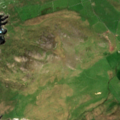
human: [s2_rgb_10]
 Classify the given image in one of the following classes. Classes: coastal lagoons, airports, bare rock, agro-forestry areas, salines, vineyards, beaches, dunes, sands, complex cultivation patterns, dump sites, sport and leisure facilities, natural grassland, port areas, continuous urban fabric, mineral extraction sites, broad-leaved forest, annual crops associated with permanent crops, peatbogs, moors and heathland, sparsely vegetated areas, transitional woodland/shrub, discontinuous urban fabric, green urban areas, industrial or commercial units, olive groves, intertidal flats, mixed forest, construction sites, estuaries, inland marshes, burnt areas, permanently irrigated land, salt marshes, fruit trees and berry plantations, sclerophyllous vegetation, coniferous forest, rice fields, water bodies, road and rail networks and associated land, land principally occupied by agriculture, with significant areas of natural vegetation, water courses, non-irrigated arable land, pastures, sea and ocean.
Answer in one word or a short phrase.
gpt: land principally occupied by agriculture, with significant areas of natural vegetation, moors and heathland, peatbogs, sea and ocean